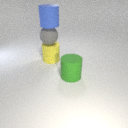
large green rubber cylinder in front of large yellow rubber cylinder